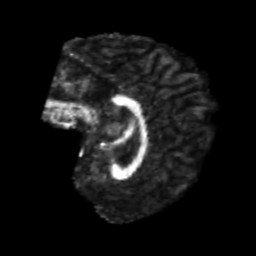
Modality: FA
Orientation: sagittal
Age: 24
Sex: male
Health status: healthy
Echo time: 0.074 s